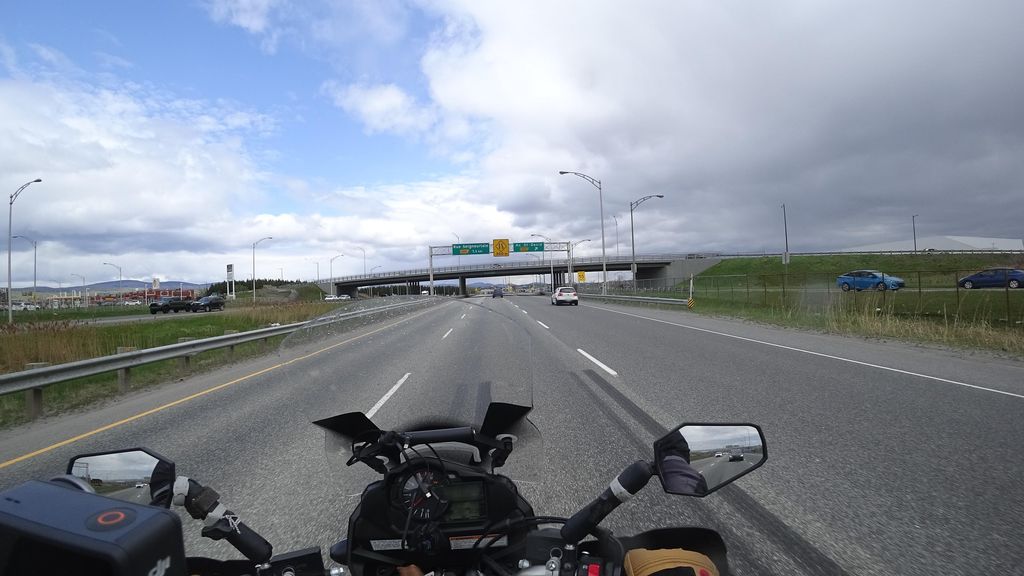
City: quebec_city